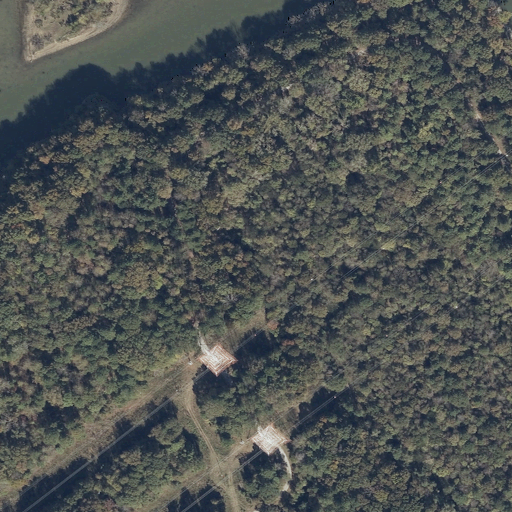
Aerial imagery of cliff(s) in Alabama named Roses Bluff containing deciduous forest, mixed forest, open water, woody wetlands, and evergreen forest